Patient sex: M
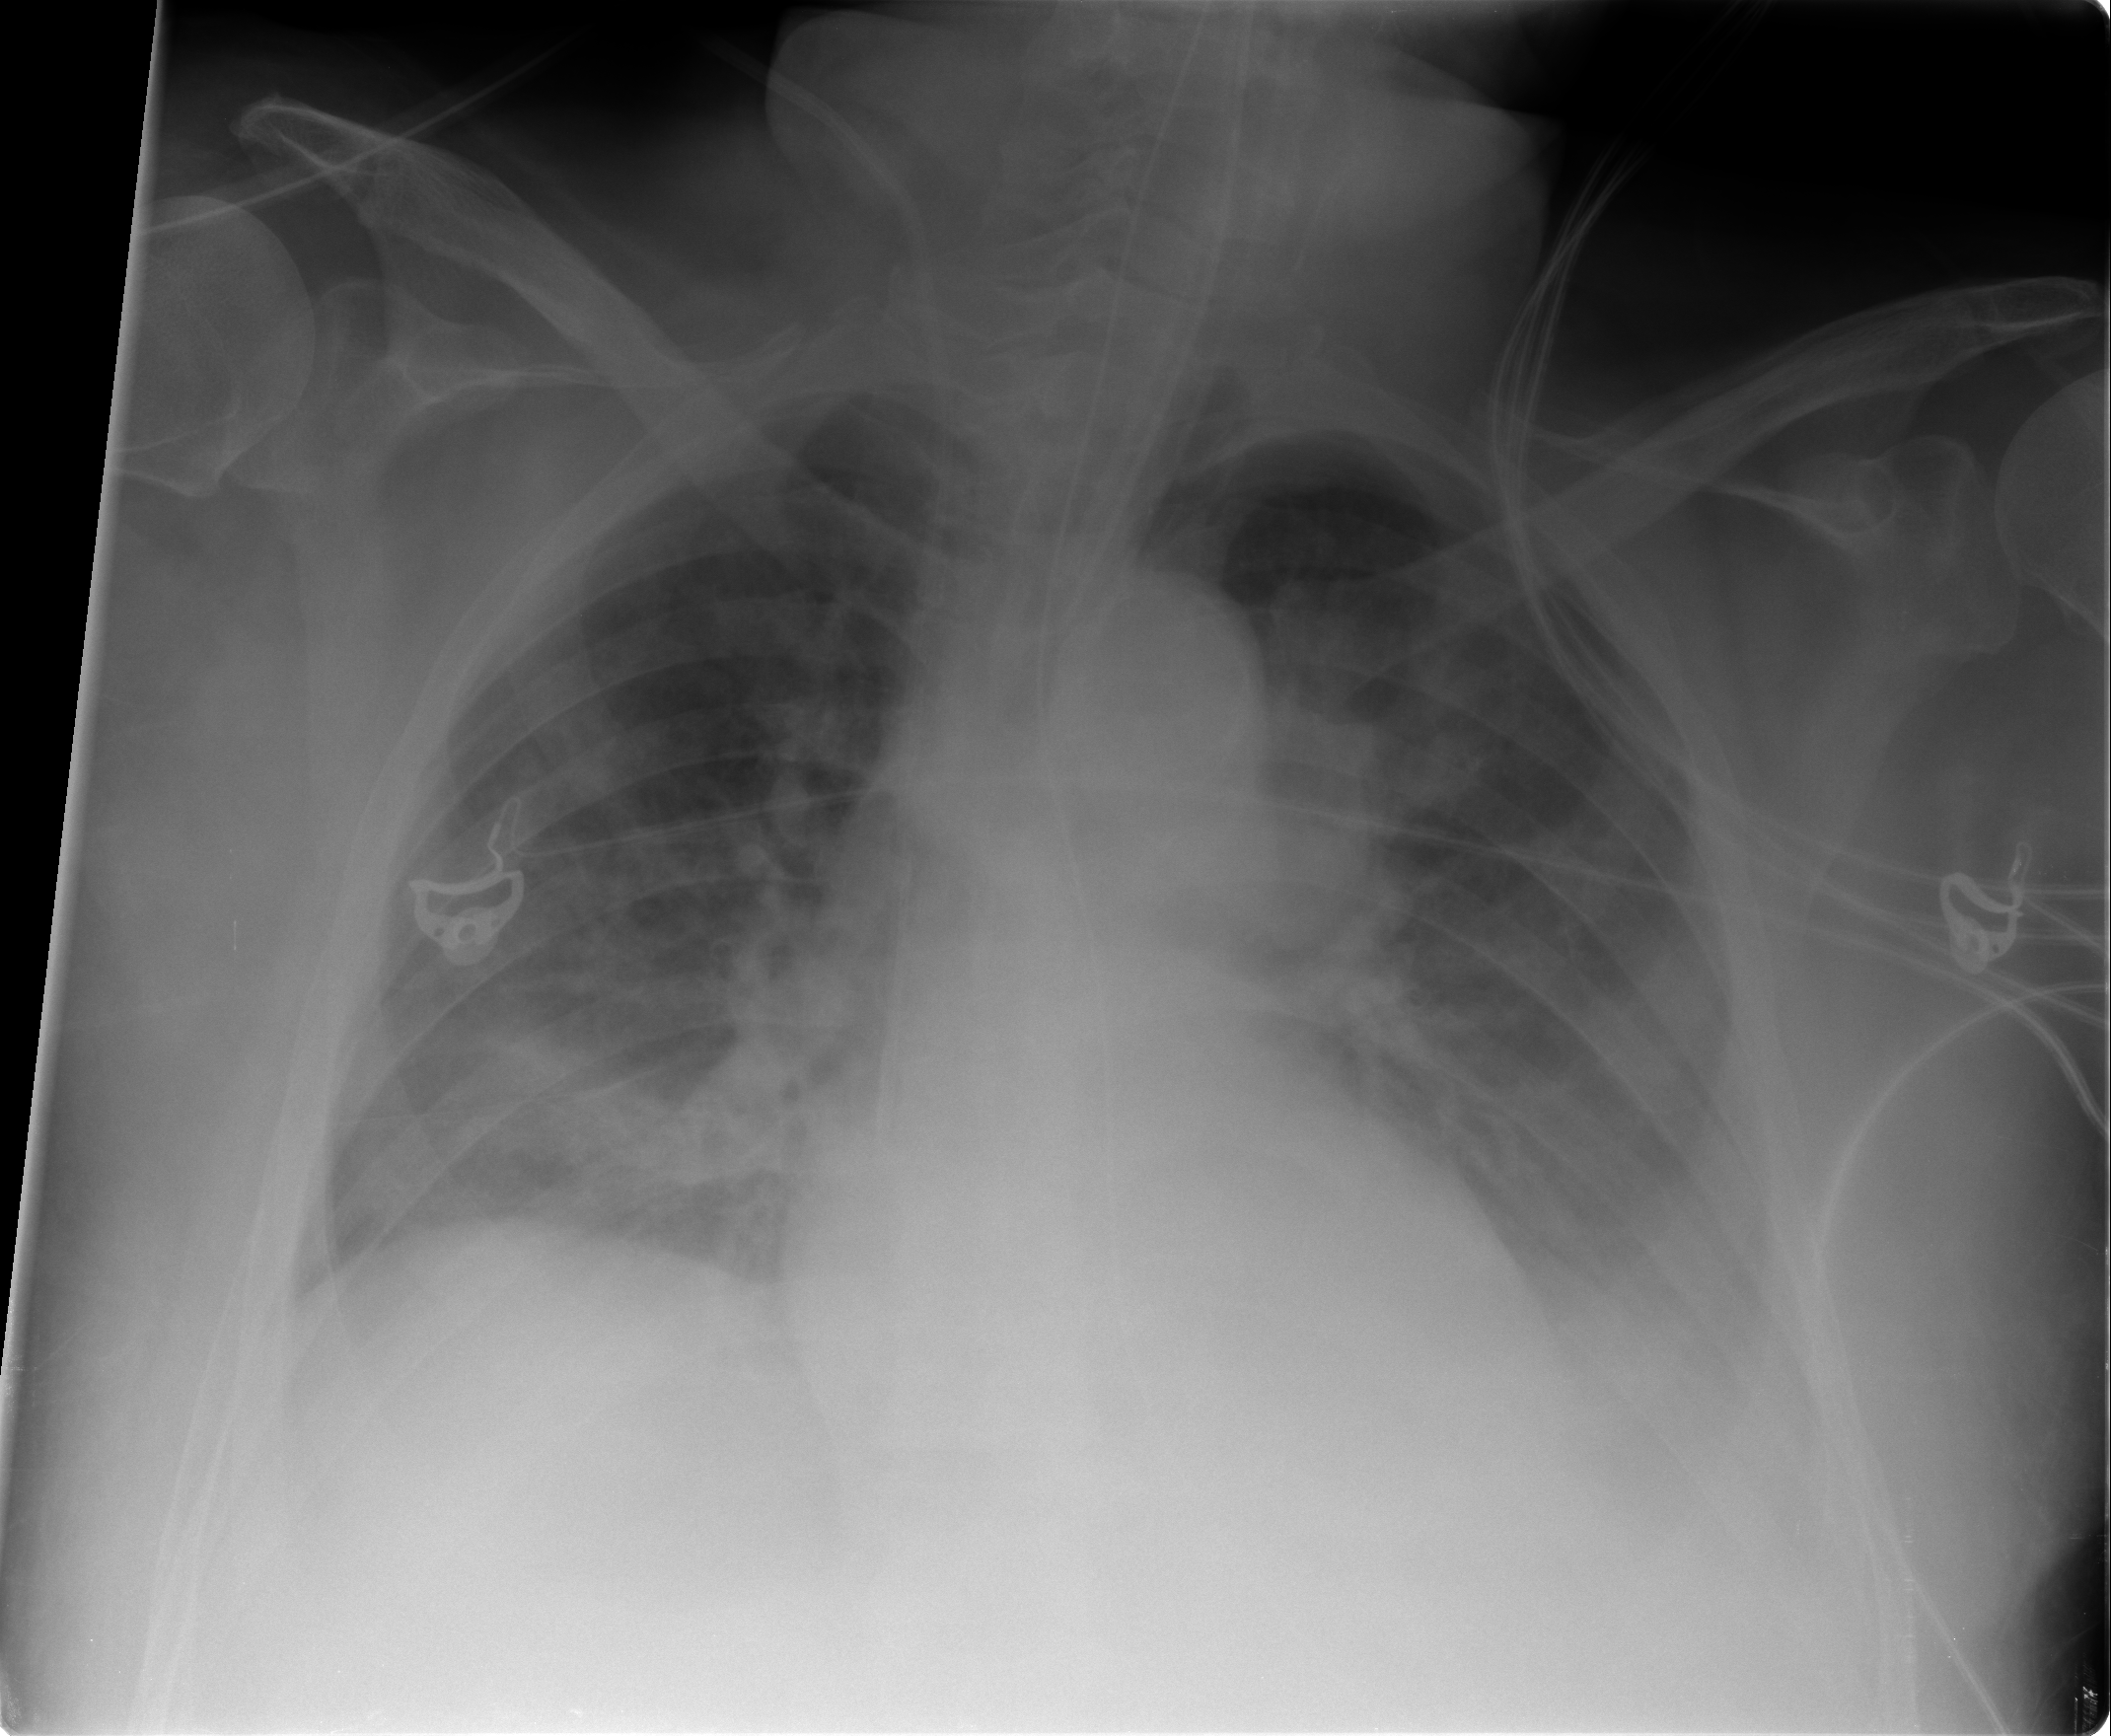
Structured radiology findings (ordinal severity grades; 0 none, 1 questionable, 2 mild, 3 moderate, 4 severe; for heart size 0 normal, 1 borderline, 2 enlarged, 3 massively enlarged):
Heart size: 1
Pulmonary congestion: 2
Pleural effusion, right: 1
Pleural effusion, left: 3
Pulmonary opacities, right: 1
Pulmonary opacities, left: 1
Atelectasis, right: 2
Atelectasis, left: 2